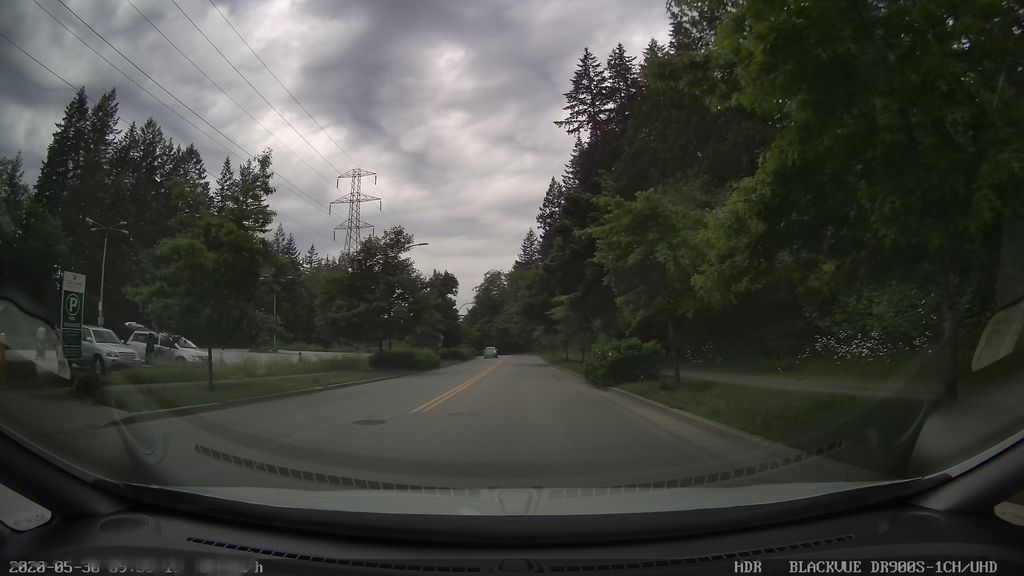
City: vancouver